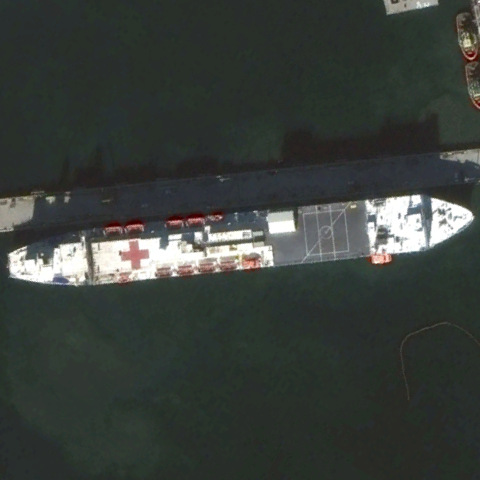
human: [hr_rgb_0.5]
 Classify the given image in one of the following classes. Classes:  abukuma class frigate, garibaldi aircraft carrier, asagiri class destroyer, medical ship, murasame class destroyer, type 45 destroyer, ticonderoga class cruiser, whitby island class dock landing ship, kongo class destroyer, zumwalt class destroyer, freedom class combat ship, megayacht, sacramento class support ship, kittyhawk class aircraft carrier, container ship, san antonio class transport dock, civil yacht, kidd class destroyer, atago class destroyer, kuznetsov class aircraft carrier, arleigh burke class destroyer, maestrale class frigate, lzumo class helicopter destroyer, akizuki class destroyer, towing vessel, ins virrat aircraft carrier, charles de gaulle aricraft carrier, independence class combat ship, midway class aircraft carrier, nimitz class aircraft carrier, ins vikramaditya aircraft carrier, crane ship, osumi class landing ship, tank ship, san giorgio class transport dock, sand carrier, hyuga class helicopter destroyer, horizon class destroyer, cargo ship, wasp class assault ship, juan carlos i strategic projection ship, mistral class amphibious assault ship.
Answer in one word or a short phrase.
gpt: Medical ship